Field crop: tomato
Growth stage: 1
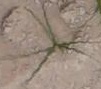
Species: cyperus